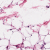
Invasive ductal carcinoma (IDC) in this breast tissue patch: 0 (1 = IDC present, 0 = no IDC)